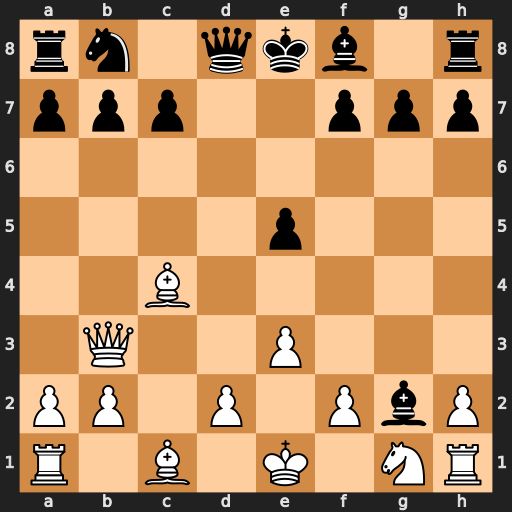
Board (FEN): rn1qkb1r/ppp2ppp/8/4p3/2B5/1Q2P3/PP1P1PbP/R1B1K1NR
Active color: w
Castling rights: KQkq
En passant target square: -
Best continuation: Bxf7+ Kd7 Qe6#